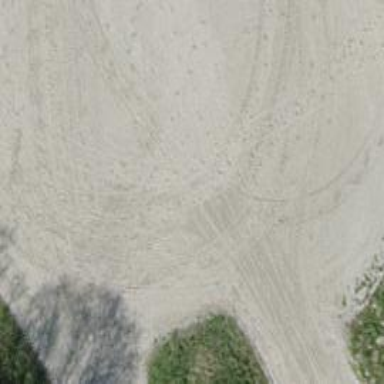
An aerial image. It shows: Sandy track road.